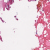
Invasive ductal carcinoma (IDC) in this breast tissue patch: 0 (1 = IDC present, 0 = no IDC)